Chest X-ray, AP view. Patient: 75 years old, sex M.
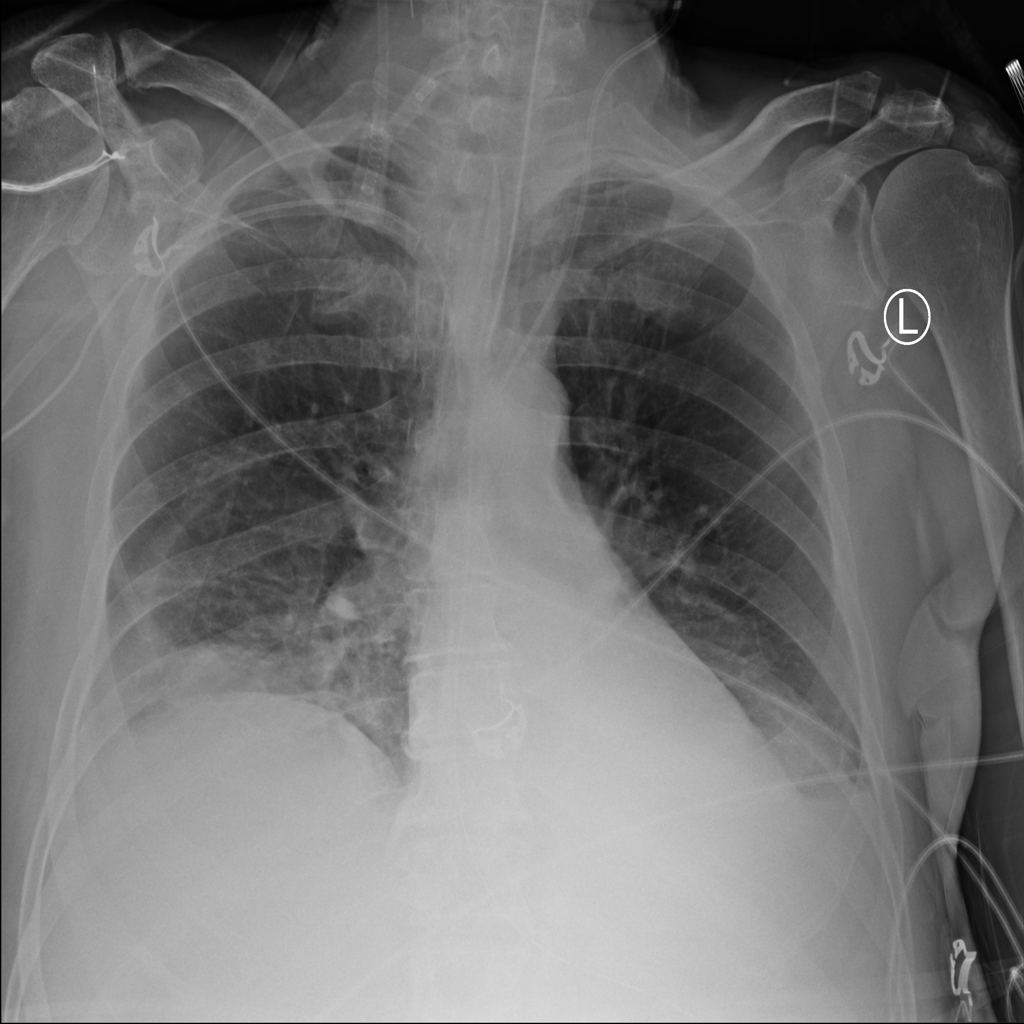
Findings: Atelectasis, Effusion